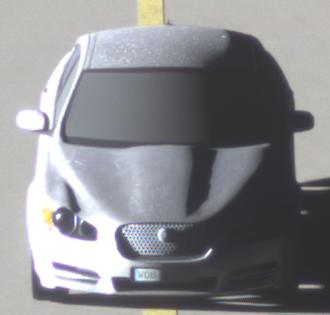
Make: Jaguar
Model: XF 3.0 V6
Detailed model: XF (X250) Limousine
Model produced from: 2010/02
Model produced until: 2010/10
Doors: 4
Color: white
Road condition: dry road
Daytime: sunrise or sunset
Contrast: high contrast